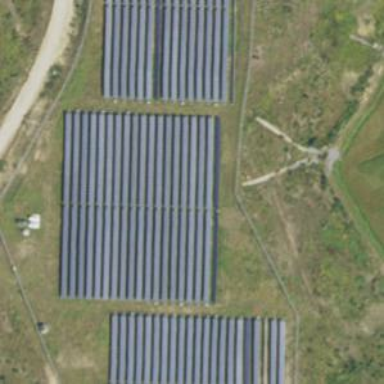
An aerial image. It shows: Solar power plant enclosed by fence. The plant generates electricity using photovoltaic technology.